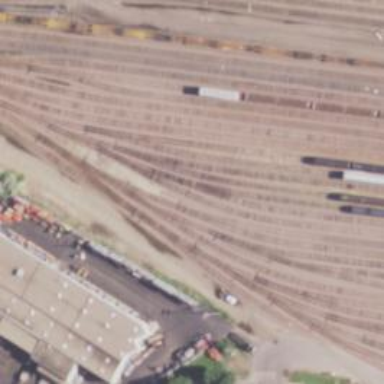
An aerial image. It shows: Railway yard.